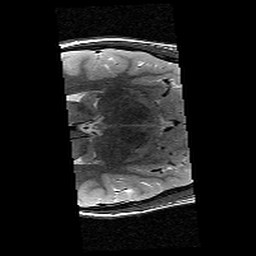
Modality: T2w
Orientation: axial
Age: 12
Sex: female
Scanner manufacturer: siemens
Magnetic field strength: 3 T
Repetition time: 9.23 s
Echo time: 0.067 s